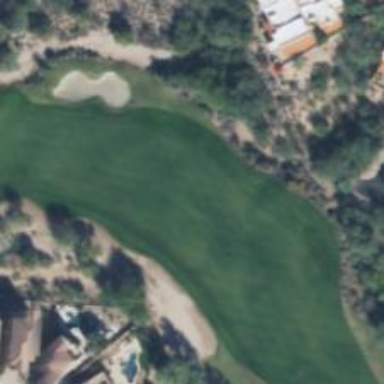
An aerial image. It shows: Golf hole.